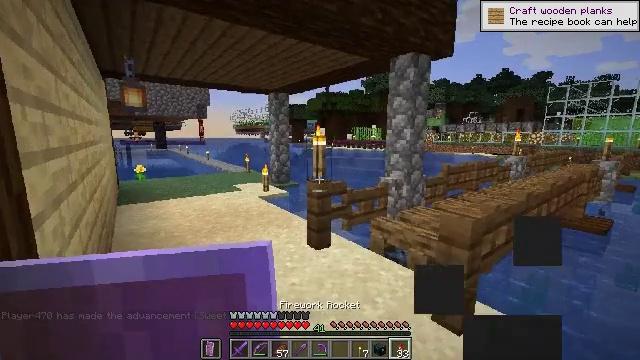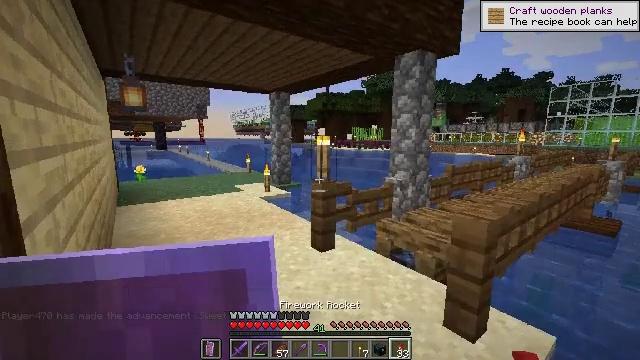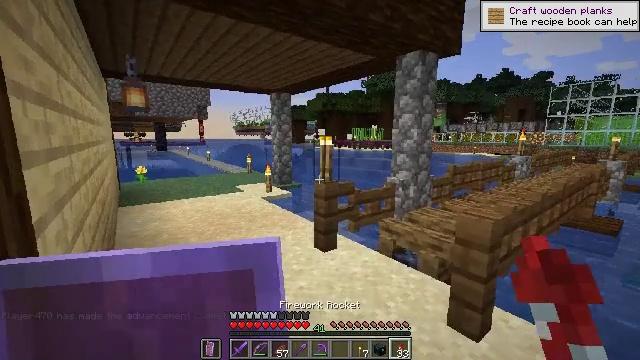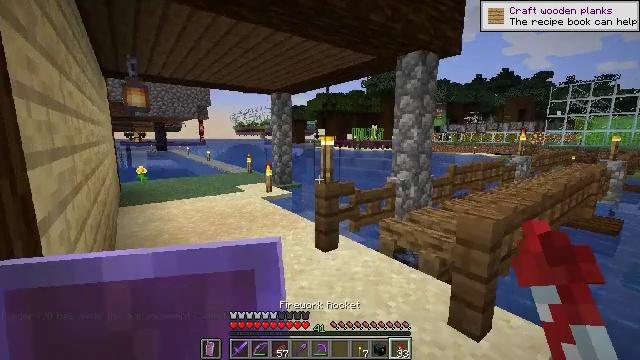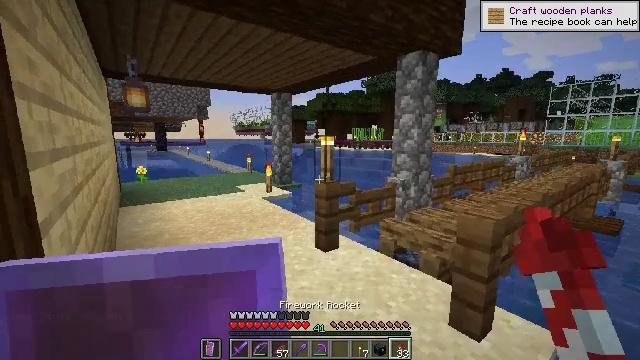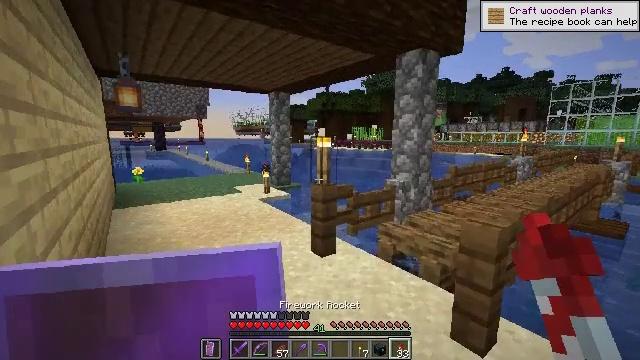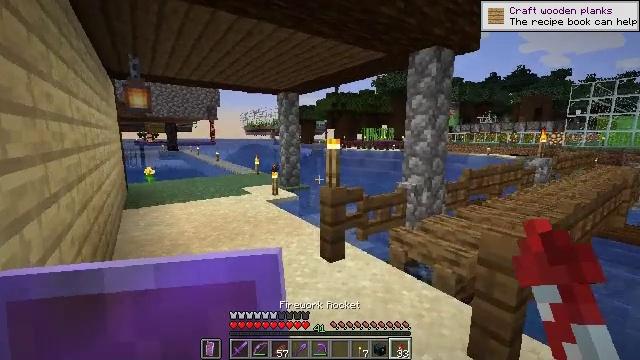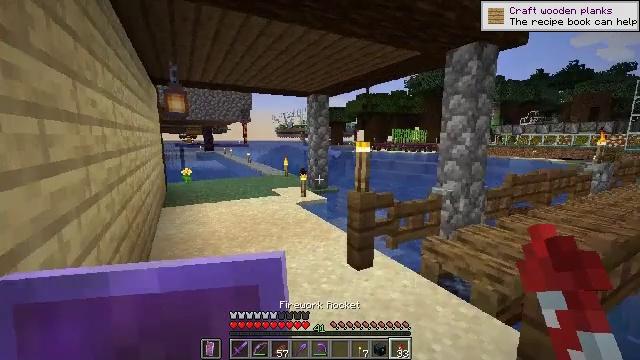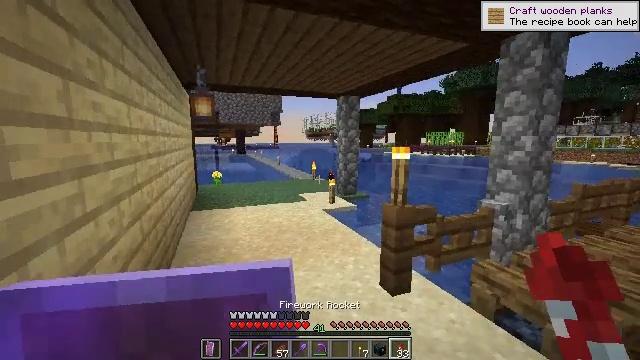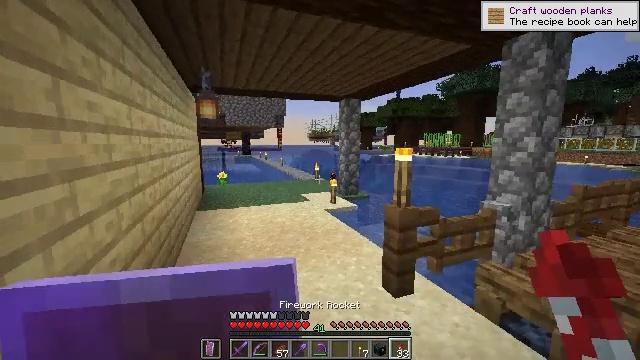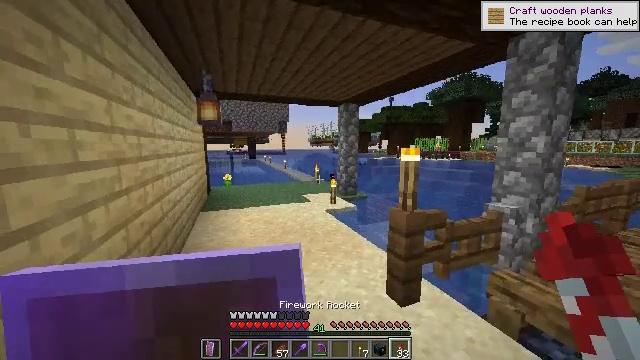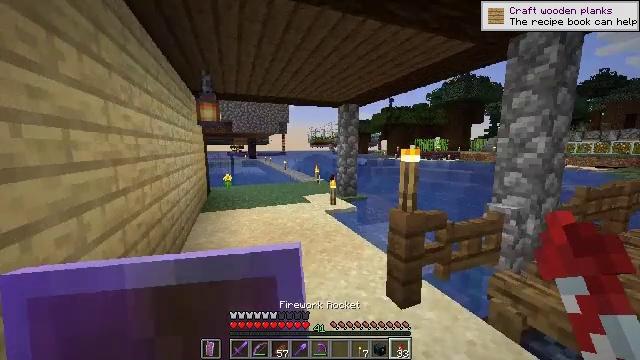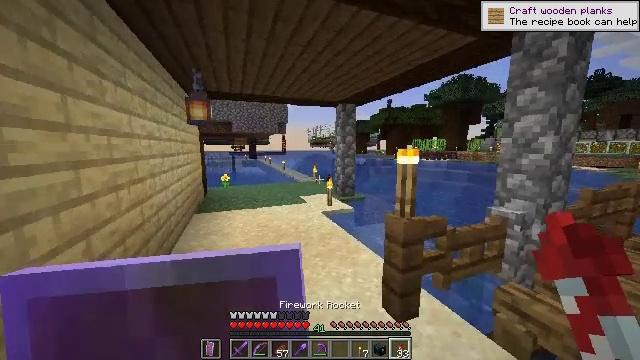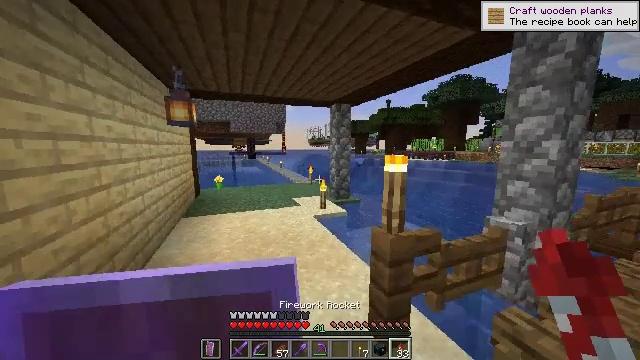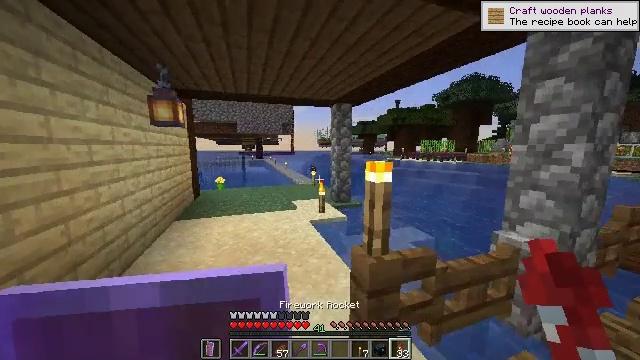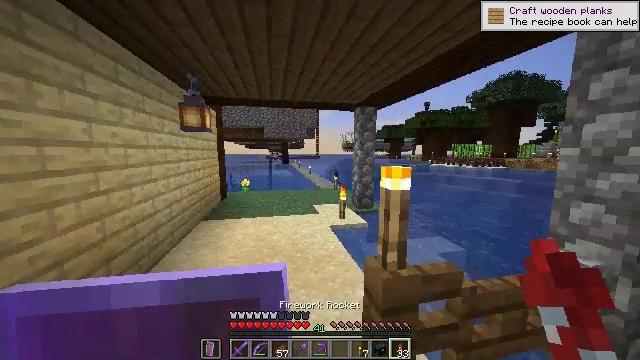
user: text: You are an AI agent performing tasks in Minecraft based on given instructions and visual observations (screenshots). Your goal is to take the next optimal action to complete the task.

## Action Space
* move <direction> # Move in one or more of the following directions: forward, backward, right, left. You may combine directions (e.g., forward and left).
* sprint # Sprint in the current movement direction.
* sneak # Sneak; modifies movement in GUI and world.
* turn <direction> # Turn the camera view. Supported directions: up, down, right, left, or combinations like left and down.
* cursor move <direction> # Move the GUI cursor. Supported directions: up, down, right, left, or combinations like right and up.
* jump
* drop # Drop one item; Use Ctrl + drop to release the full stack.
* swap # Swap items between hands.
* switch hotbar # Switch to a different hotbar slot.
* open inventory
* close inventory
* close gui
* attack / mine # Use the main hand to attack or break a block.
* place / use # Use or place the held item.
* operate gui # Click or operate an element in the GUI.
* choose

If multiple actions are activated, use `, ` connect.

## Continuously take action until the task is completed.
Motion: motion action
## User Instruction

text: Make a dark oak fence gate using the crafting table.
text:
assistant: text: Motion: move forward and move left
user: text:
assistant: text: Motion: move forward and move left
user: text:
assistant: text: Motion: move forward and move left
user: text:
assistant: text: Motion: move forward
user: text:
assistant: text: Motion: move forward
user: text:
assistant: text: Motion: move forward, turn left
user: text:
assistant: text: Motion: move forward, turn left
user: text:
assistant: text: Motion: move forward, sprint, turn left
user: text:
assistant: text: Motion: move forward, sprint
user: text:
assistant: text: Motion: move forward, sprint
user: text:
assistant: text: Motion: move forward and move right, sprint
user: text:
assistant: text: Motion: move forward and move right, sprint
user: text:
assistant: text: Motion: move forward and move right, sprint
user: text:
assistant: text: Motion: move forward and move right, sprint, turn left
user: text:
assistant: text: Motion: move forward and move right, sprint, turn left and up
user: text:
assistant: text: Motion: move forward, sprint, turn left
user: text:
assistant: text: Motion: move forward and move left, sprint
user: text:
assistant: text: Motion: move forward and move left, sprint
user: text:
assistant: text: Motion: move forward and move left, sprint
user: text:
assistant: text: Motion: move forward and move left, sprint, turn right
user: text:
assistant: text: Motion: move forward, sprint, turn right
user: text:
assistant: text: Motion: move forward, sprint
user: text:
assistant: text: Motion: move forward, sprint
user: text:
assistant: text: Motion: move forward, sprint
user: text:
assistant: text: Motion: move forward, sprint
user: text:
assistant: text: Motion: move forward, sprint
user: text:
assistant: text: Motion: move forward, sprint
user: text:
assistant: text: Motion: move forward, sprint
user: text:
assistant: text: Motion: move forward, sprint
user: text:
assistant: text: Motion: move forward, sprint, turn right